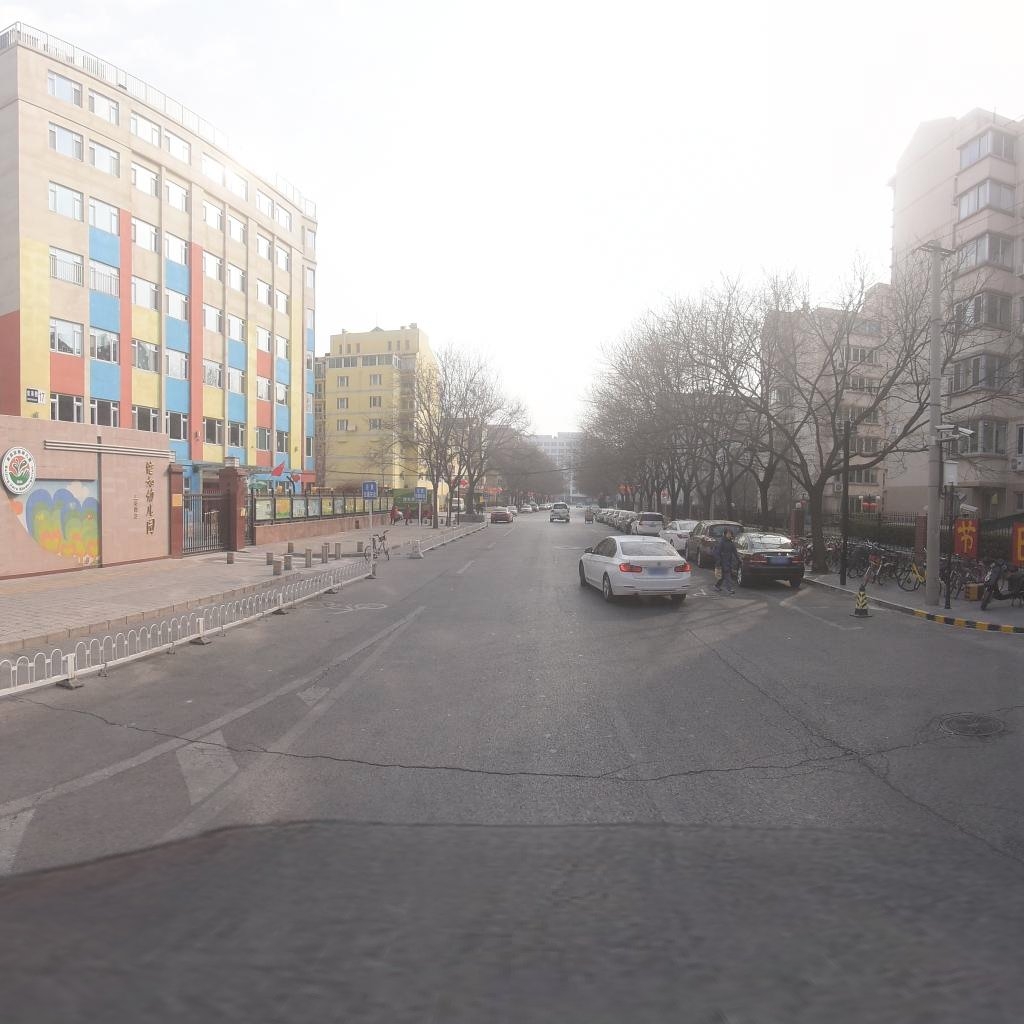
Region: Xicheng
Road damage annotations: longitudinal crack, transverse crack, manhole cover